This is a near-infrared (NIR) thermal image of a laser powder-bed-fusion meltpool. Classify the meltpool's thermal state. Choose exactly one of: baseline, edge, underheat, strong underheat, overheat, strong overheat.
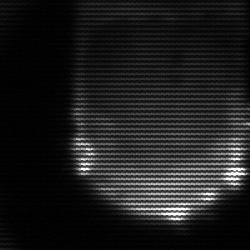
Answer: edge